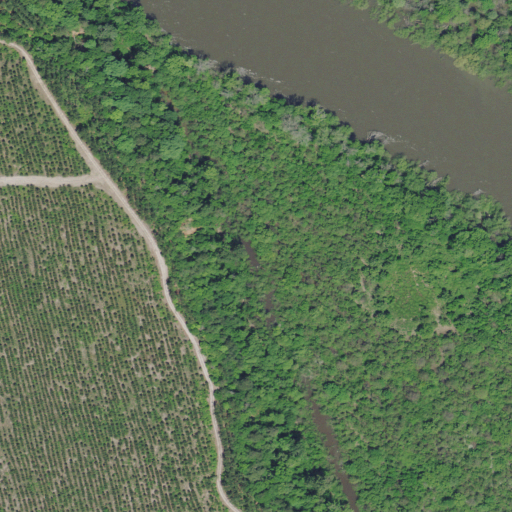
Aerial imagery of cliff(s) in Georgia named Tiger Leap Bluff containing woody wetlands, evergreen forest, open water, deciduous forest, herbaceous wetlands, shrub, and mixed forest